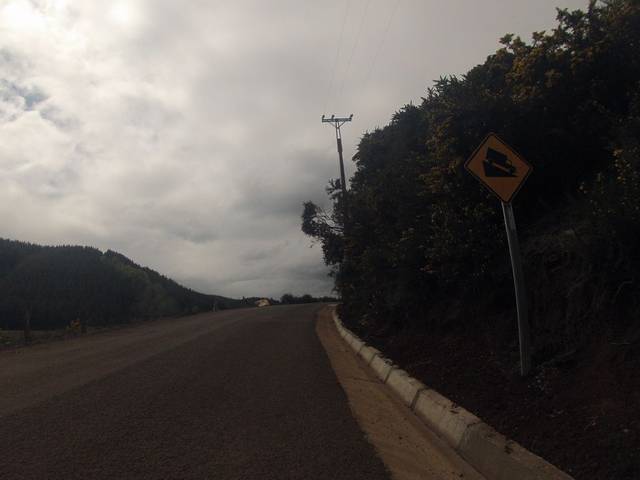
Region: Chile
Coordinates: -38.684, -72.573